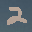
Label: 2